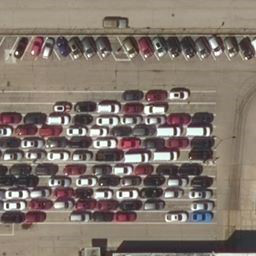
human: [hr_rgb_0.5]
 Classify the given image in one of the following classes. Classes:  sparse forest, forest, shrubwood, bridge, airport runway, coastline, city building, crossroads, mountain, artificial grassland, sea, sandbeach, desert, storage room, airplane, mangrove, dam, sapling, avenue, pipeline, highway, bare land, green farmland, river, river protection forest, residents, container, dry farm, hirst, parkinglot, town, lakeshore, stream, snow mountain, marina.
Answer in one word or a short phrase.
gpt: parkinglot